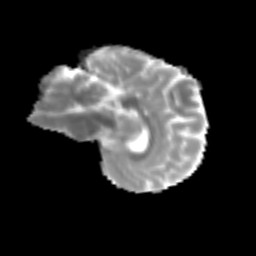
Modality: MD
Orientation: sagittal
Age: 53
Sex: female
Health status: ill
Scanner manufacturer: siemens
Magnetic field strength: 3 T
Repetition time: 8.7 s
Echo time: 0.11 s